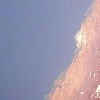
Label: water